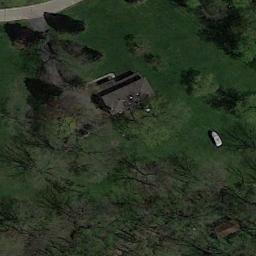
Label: sparse_residential